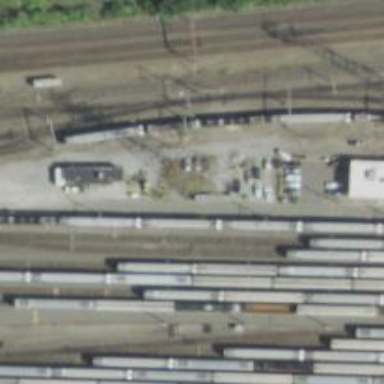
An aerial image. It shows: Railway service station.